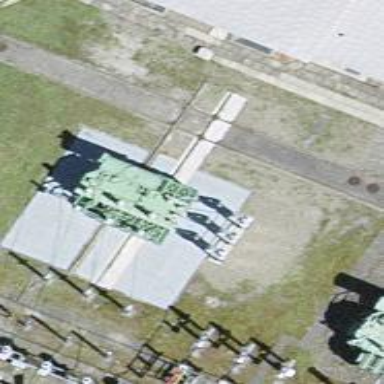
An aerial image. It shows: Transformer.